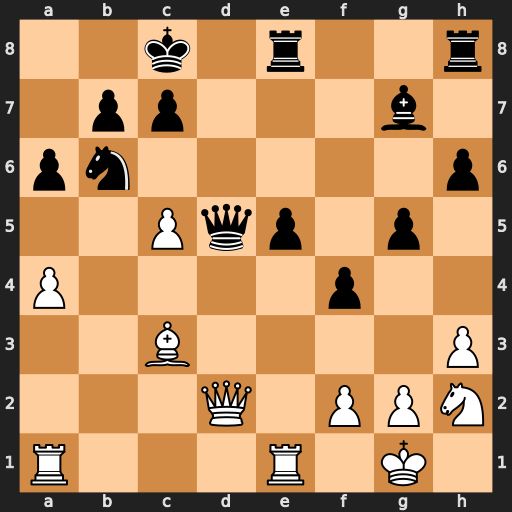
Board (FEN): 2k1r2r/1pp3b1/pn5p/2Pqp1p1/P4p2/2B4P/3Q1PPN/R3R1K1
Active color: w
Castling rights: -
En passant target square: -
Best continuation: cxb6 Qxd2 Bxd2